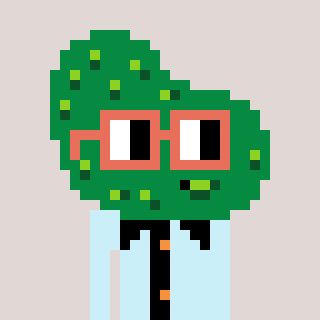
a pixel art character with square orange glasses, a pickle-shaped head and a cold-colored body on a warm background